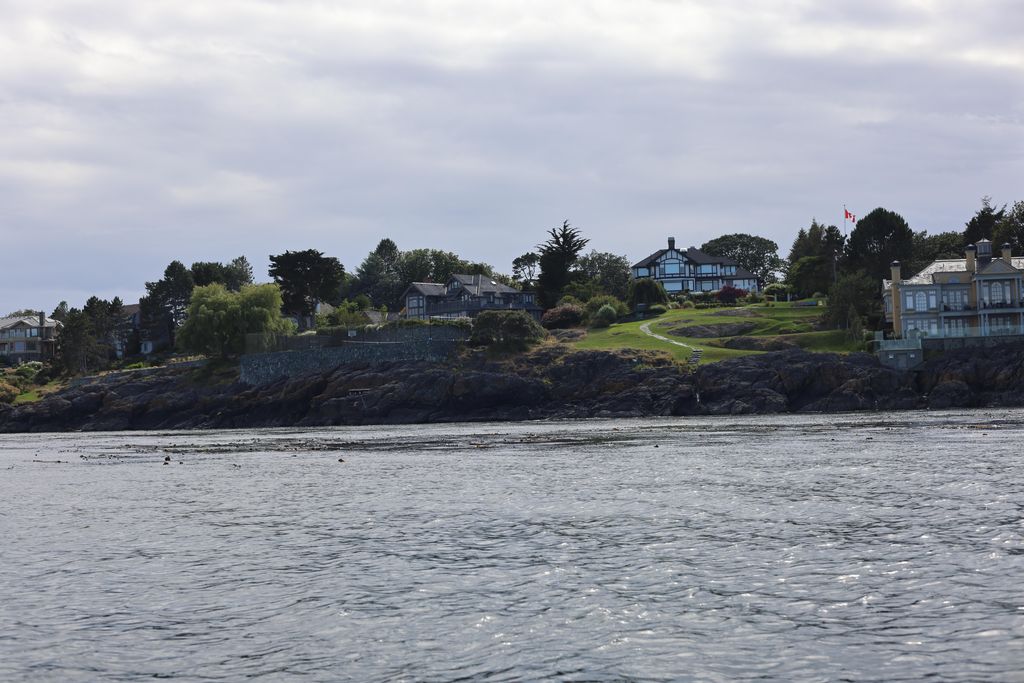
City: victoria